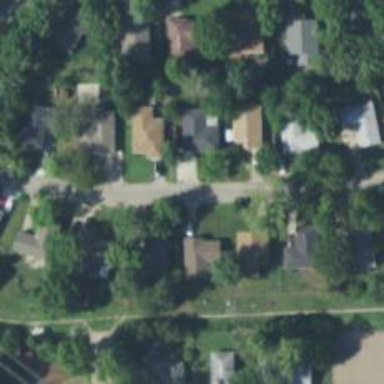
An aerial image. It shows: Residential road with separate sidewalk.